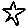
Label: star